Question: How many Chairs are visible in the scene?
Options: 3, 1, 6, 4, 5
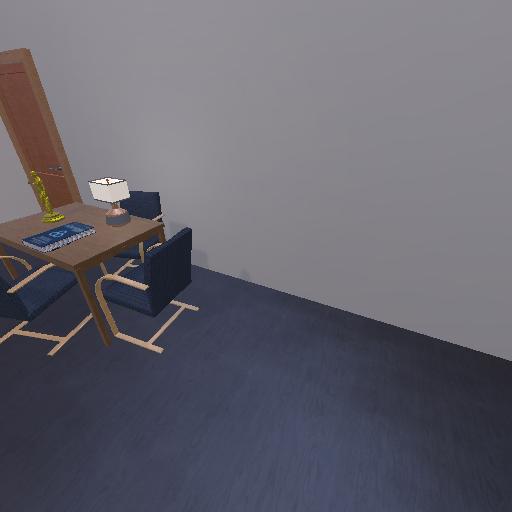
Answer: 3